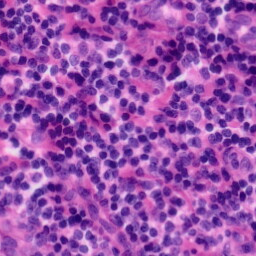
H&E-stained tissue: Tonsil